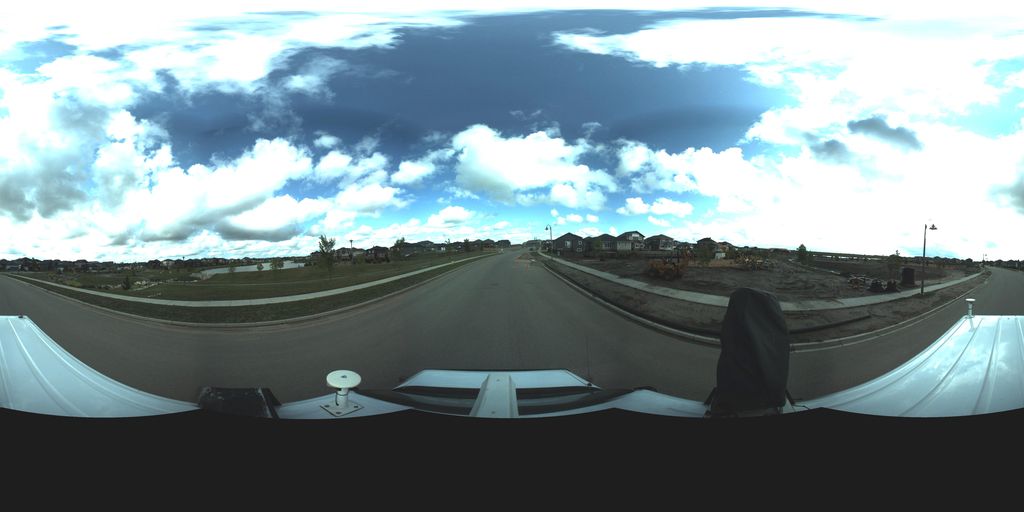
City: saskatoon